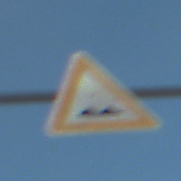
Verkehrszeichen: UnebeneFahrbahn
Umgebung: Outdoor, Suburban
Tageszeit: MorningAfternoon
Wetter: Clear
Licht: Natural
Jahreszeit: NotSpecified
Kontrast: HighContrast